Question: I have the data in the image. With the same id, I want to take the range of created_at by using "created_at" of the "row_number = 1" minus the "created_at" of "row_number = 2" and keep rolling from "row_number = 2" and "row_number = 3".

Please help. Thanks
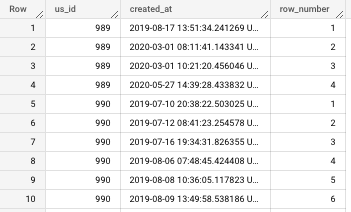
Answer: Consider the approach below where I used <URL> to get the difference in unit DAYS.
'''
with sample_data as (
select 989 as us_id, datetime('2019-08-17 13:51:34') as created_at
union all select 989 as us_id, datetime('2020-03-01 08:11:41') as created_at
union all select 989 as us_id, datetime('2020-03-01 10:21:20') as created_at
union all select 989 as us_id, datetime('2020-05-27 14:39:28') as created_at
union all select 990 as us_id, datetime('2019-07-10 20:38:22') as created_at
union all select 990 as us_id, datetime('2019-07-12 08:41:23') as created_at
union all select 990 as us_id, datetime('2019-07-16 19:34:31') as created_at
union all select 990 as us_id, datetime('2019-08-06 07:48:45') as created_at
union all select 990 as us_id, datetime('2019-08-08 10:36:05') as created_at
union all select 990 as us_id, datetime('2019-08-09 13:49:58') as created_at
),
cte as (
select
*,
row_number() over (partition by us_id) as rn,
from sample_data
),
cte2 as (
select
*,
lag(created_at) over (partition by us_id order by rn) as prev_created
from cte
)
select
us_id,
created_at,
prev_created,
date_diff(created_at,prev_created,day) as created_at_diff
from cte2
'''
Output:
<URL>